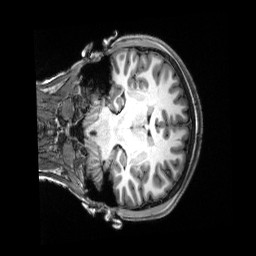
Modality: T1w
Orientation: coronal
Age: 23
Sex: female
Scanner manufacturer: siemens
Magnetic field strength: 3 T
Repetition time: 2.5 s
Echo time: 0.00222 s